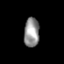
Tissue: prostate
Cell type: T cells
Senescence score: 0.897
Nuclear area (px): 442
Mean DAPI intensity: 145.876